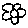
Label: flower